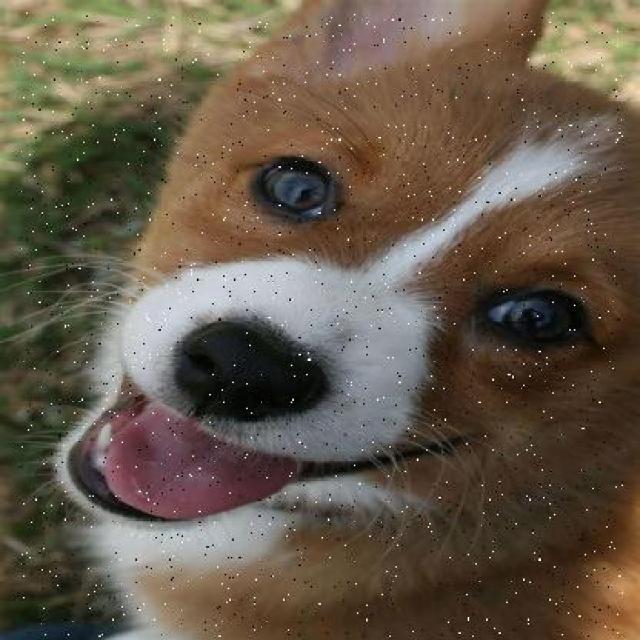
Healthy canine skin — no visible lesions, inflammation, or abnormalities. The skin and coat appear normal.